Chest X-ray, PA view. Patient: 57 years old, sex M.
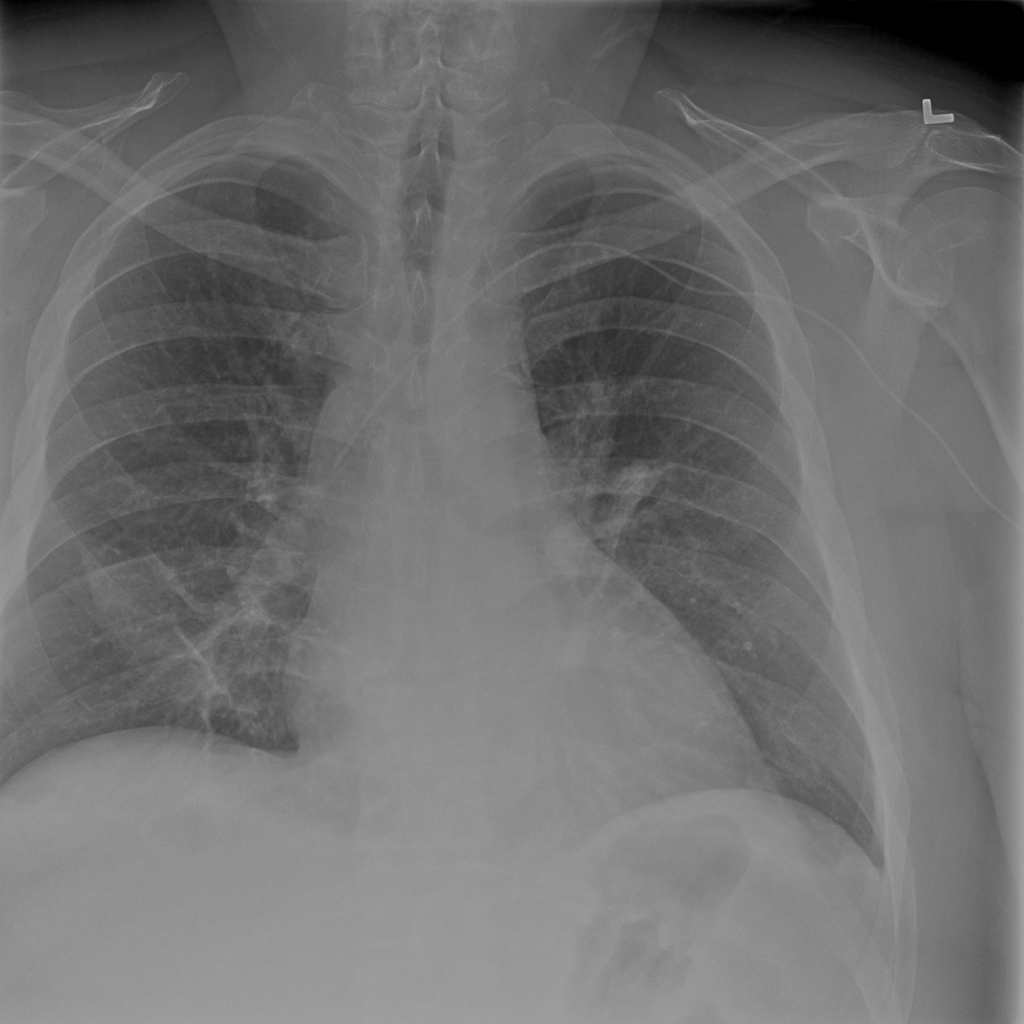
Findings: Cardiomegaly, Effusion